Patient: sex F, age 48
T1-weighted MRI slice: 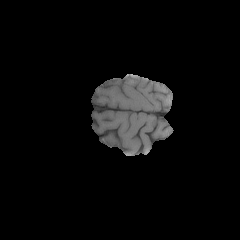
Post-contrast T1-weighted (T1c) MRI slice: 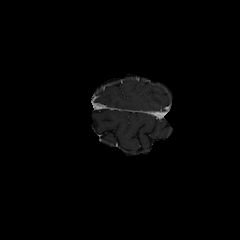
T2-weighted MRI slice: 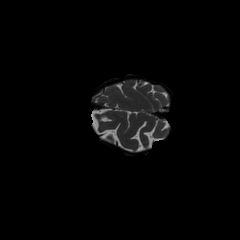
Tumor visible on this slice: no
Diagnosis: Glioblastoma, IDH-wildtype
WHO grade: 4